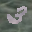
Label: 3